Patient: sex F, age 64
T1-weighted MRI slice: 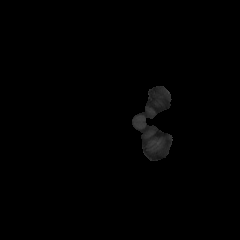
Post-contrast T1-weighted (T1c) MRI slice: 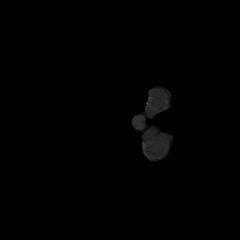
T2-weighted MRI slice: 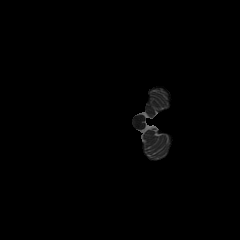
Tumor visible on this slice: no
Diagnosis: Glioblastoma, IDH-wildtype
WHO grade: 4